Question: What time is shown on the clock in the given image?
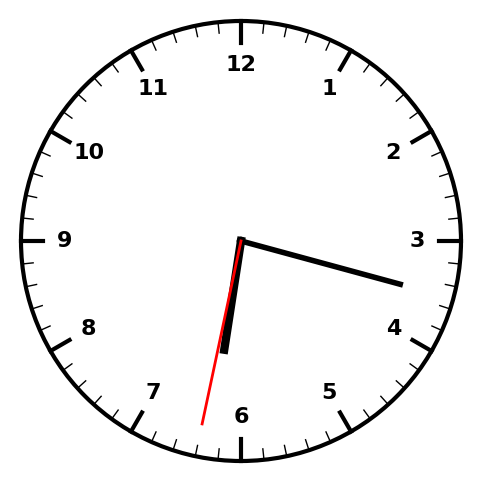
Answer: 06:17:32